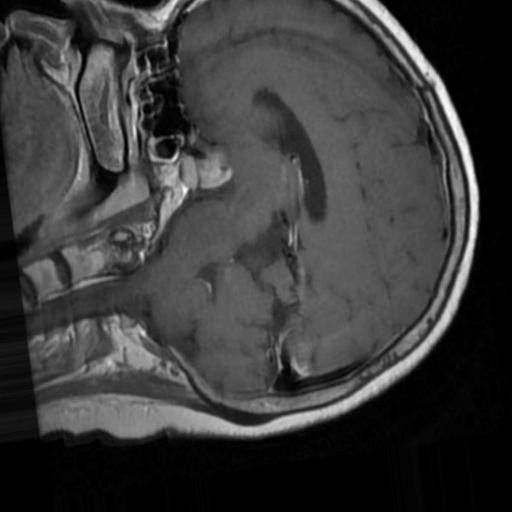
Label: brain_tumor